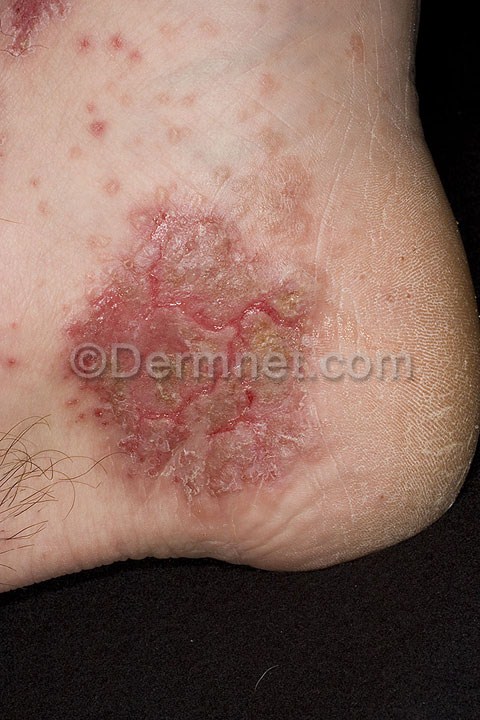
Disease: Eczema Photos